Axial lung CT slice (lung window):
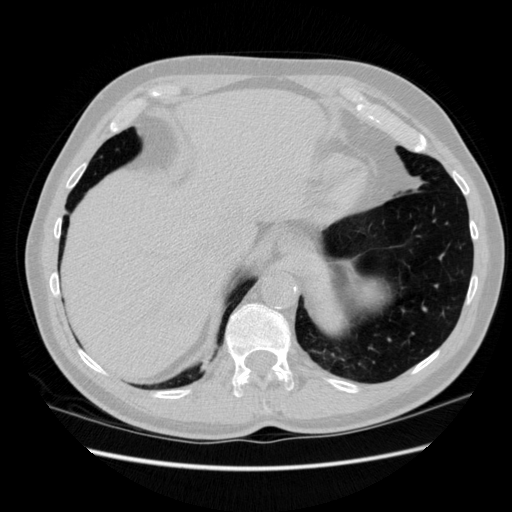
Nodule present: no